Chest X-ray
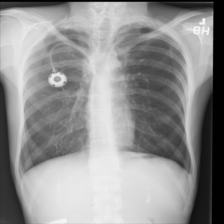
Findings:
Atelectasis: negative
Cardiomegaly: negative
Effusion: negative
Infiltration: negative
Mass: negative
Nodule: negative
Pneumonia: negative
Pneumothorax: negative
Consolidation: negative
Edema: negative
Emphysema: negative
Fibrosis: negative
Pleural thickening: negative
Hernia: negative